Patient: sex F, age 31
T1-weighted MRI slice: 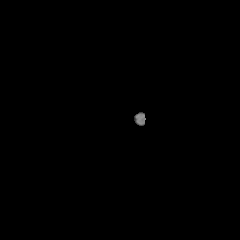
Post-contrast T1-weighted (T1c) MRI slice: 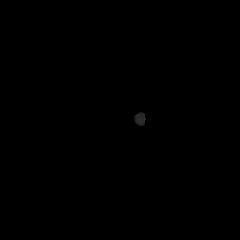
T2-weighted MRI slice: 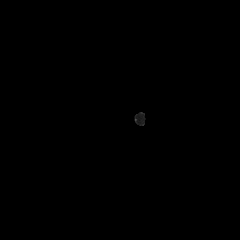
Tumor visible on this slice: no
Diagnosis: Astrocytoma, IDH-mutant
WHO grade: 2